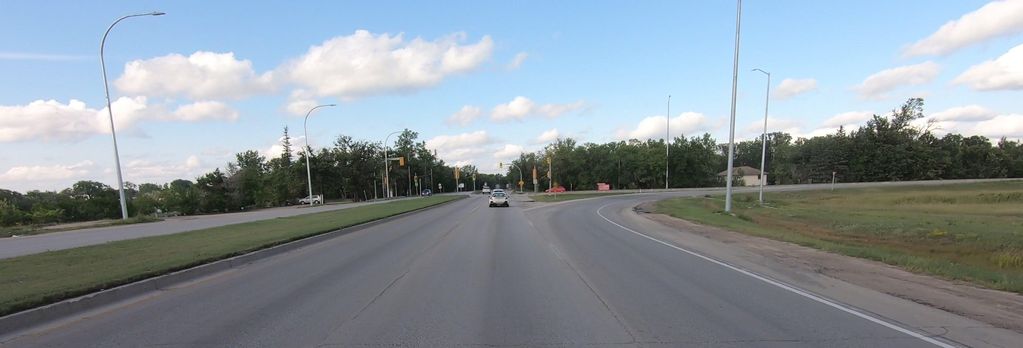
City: winnipeg